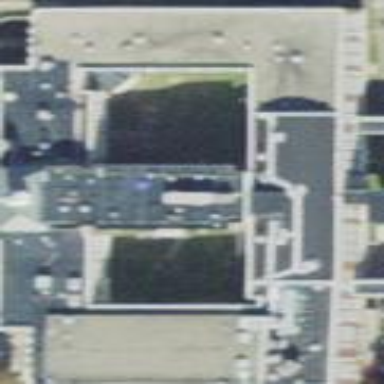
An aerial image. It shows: Part of building is shown in the image.